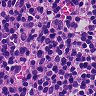
Metastatic tissue present: no